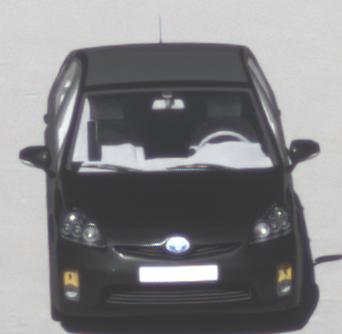
Make: Toyota
Model: Prius 1.5 Hybrid
Detailed model: Prius (HW2)
Model produced from: 2006/03
Model produced until: 2009/06
Doors: 5
Color: black
Road condition: dry road
Daytime: morning or afternoon
Contrast: high contrast